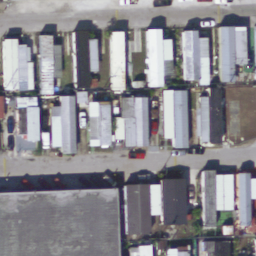
Label: residential